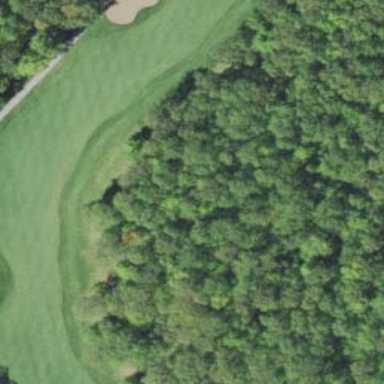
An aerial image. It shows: Golf fairway surrounded by grass.